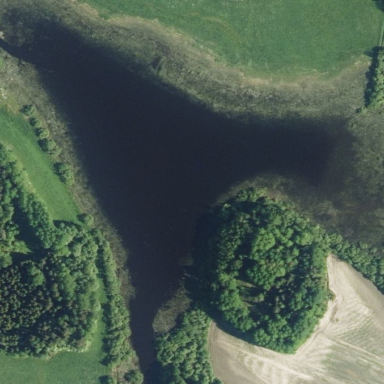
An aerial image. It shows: Pond with natural water.